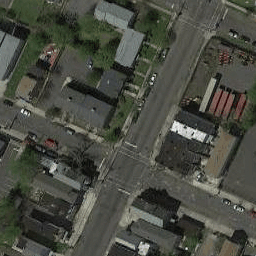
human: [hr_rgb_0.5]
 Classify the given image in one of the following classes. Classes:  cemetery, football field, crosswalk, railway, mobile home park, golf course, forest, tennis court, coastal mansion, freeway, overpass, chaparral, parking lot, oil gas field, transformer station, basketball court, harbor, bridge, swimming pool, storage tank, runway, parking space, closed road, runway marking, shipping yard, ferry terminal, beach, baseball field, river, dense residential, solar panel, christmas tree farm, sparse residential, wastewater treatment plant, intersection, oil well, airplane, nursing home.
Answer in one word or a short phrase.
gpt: intersection